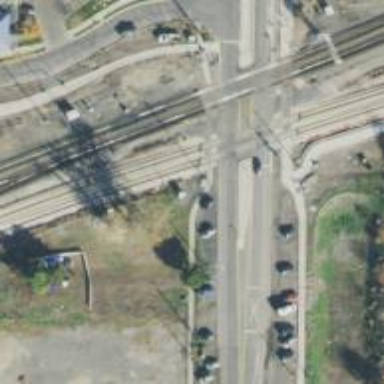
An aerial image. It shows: Level crossing on the railway with lights and full barrier.